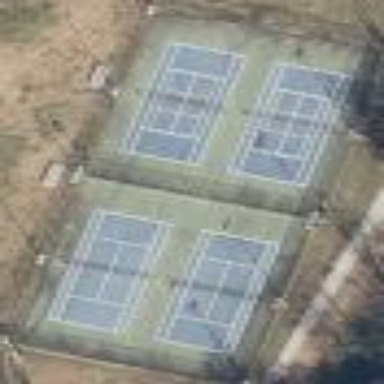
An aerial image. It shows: Tennis court surrounded by fence. It is located on pitch used for leisure land activities.